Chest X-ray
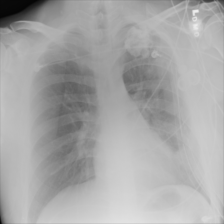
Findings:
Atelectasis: negative
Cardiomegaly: negative
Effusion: negative
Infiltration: negative
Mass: positive
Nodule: negative
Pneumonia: negative
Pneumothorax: negative
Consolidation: negative
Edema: negative
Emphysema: negative
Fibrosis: negative
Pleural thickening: negative
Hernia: negative